Brain MRI, t1w sequence, axial 2D slice.
Patient: age 40, sex F, weight 78 kg, height 1.78 m
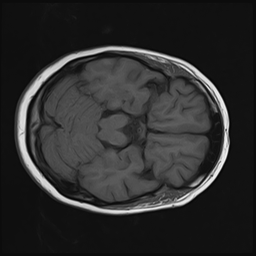